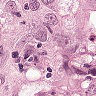
Metastatic tissue present: yes